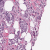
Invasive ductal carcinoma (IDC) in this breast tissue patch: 1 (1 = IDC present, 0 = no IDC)